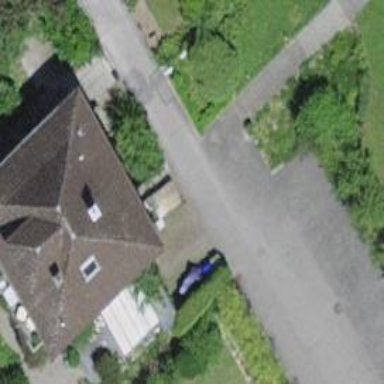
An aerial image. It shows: Residential road with asphalt surface and no sidewalk.